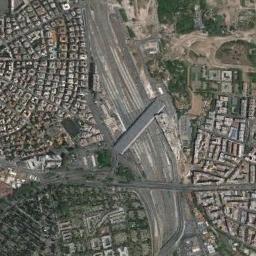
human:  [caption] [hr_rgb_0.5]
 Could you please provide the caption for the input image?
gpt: There is a fully equipped railway station in the city .

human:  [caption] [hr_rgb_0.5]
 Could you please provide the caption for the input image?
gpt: The railway station is next to some buildings and trees .

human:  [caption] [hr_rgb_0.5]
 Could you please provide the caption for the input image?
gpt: The railway station with lots of railways is surrounded by a residential area and an overpass is over the railways .

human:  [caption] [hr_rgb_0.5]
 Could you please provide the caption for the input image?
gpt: There are many buildings of different shapes and sizes beside the railway station .

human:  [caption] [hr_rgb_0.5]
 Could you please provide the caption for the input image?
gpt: There are many buildings near the railway station .